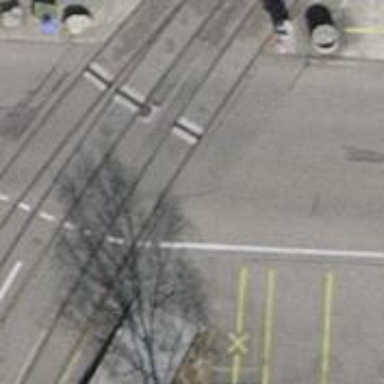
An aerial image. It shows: Railway level crossing.